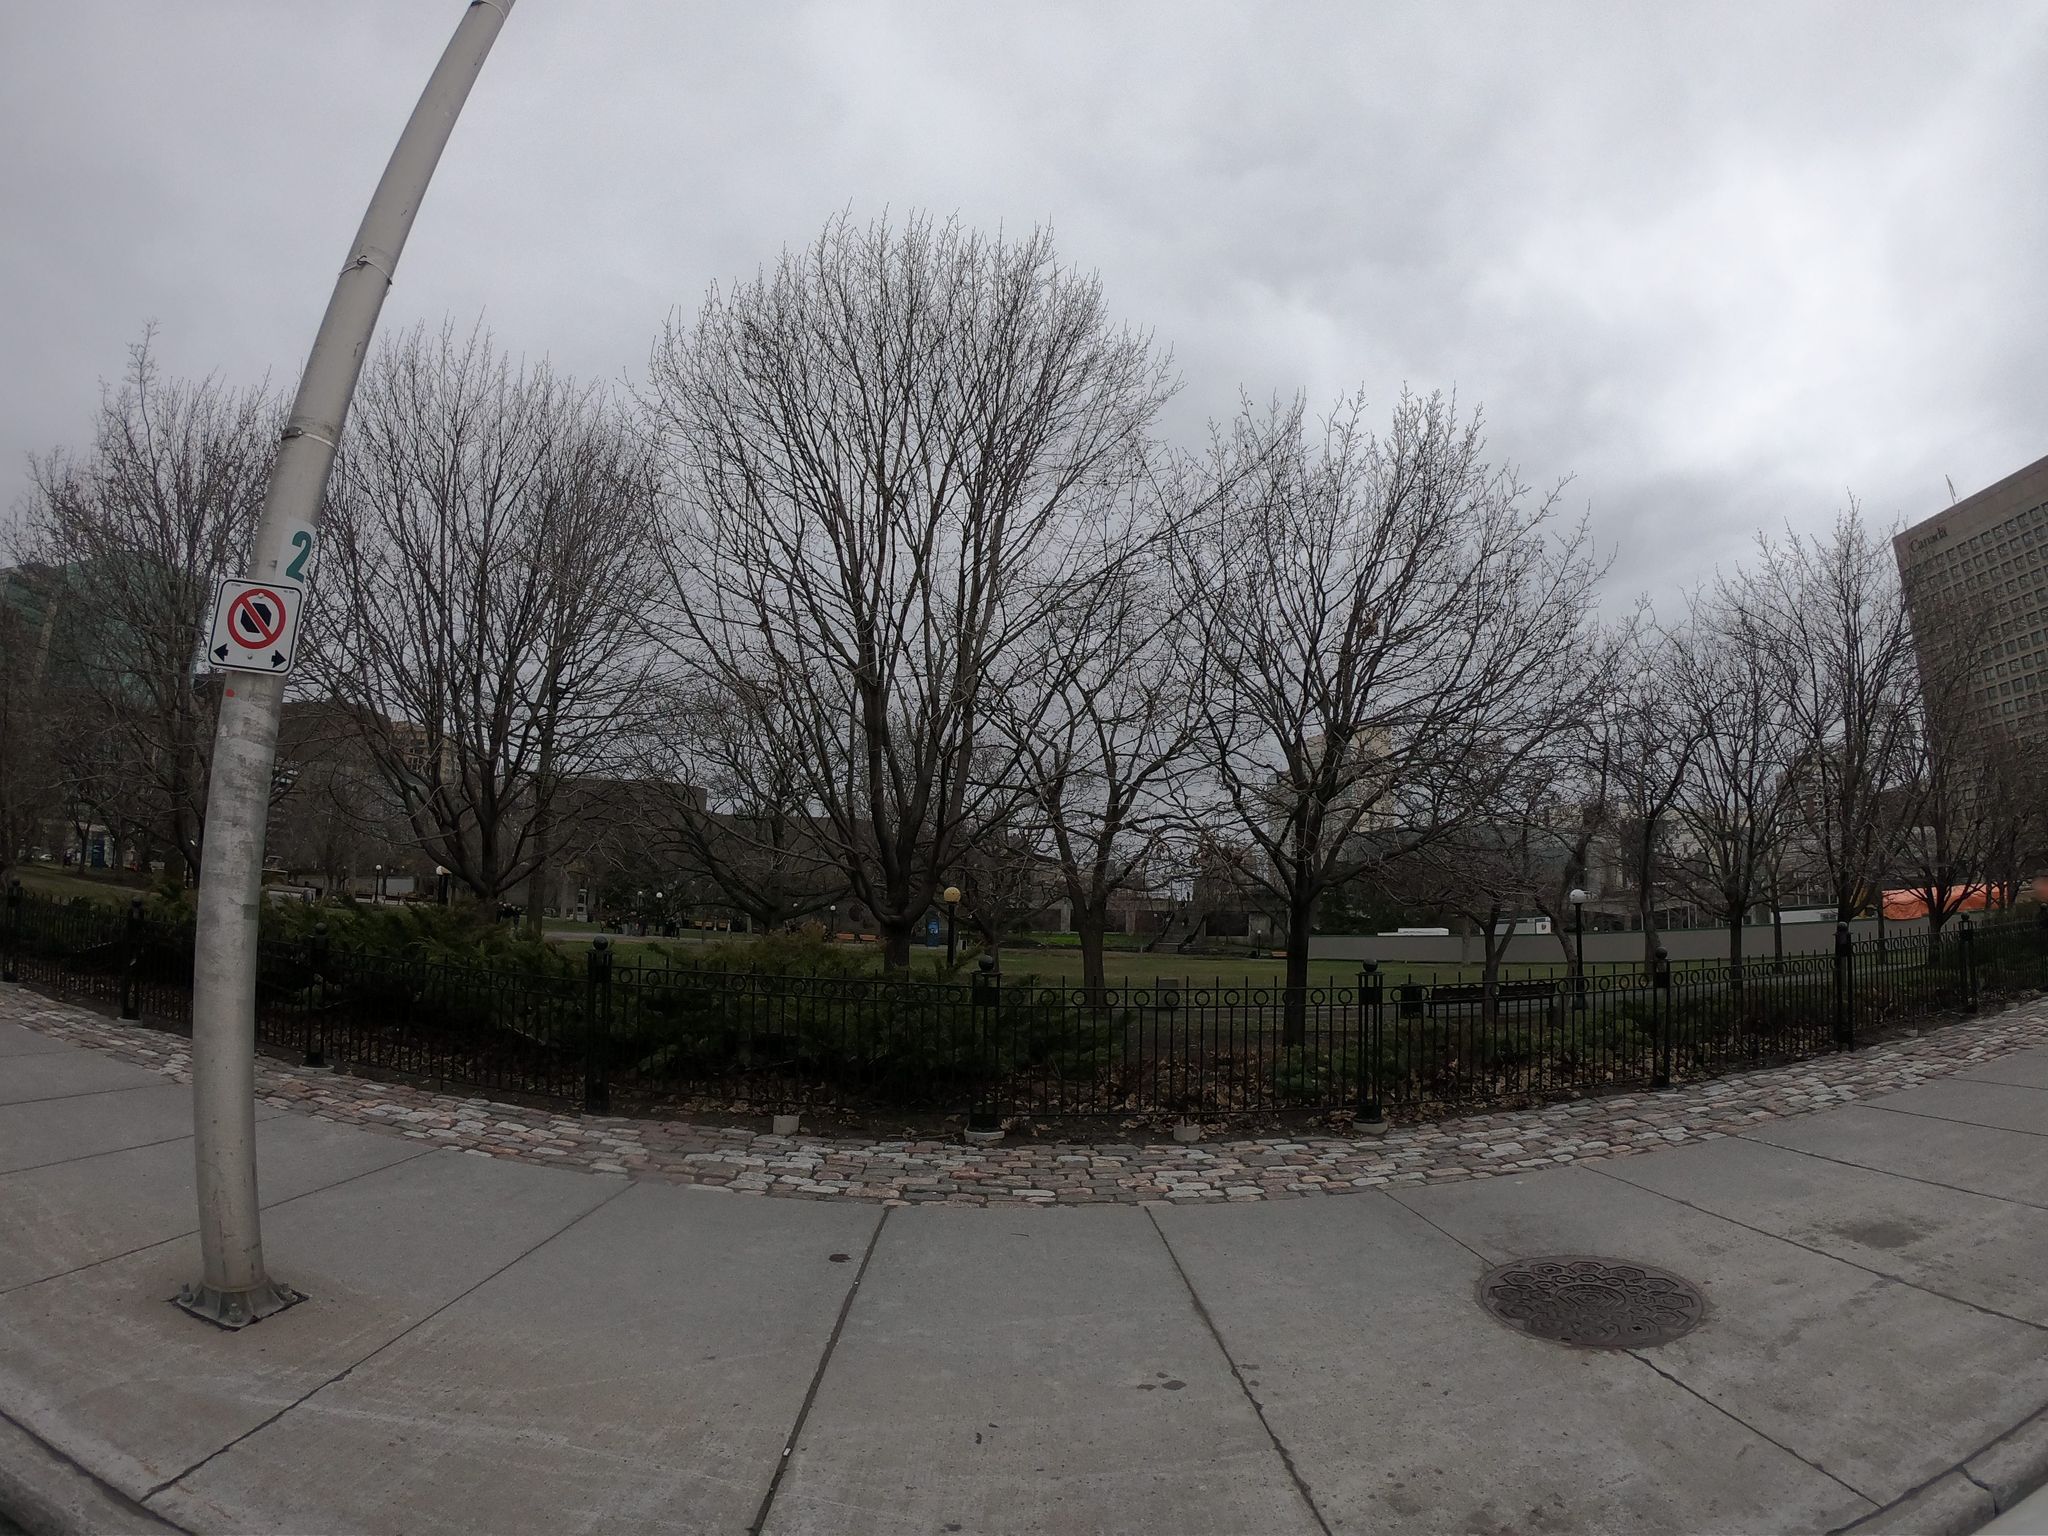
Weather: snowy
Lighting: day
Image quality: good
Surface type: cycling surface
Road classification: footway
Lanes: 1
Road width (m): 3
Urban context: urban centre
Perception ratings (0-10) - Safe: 5.31, Lively: 4.59, Beautiful: 4.71, Boring: 8.4, Depressing: 4.53, Wealthy: 2.14